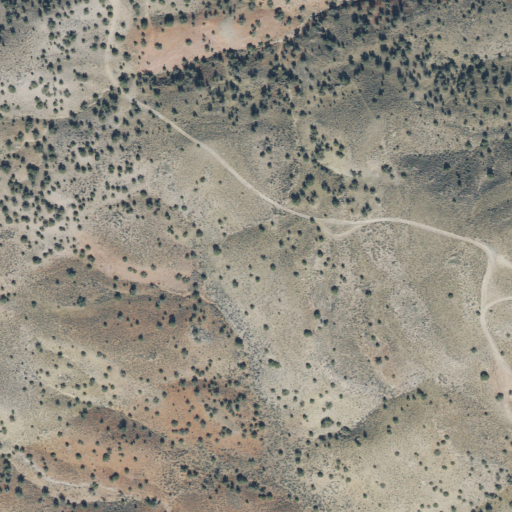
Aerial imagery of ridge(s) in Utah named Badeau Ridge containing only shrub